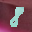
Label: 8